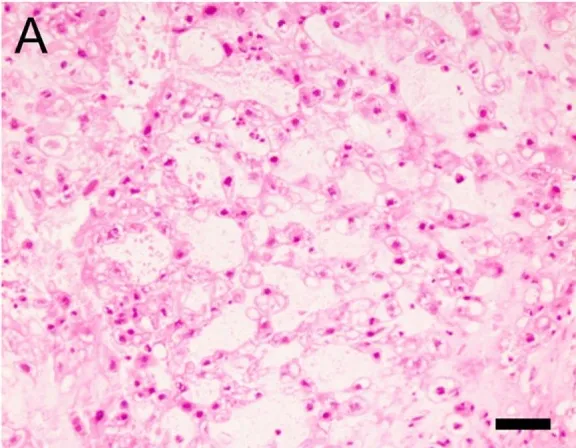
Histological appearance of chordoma. (A,B) Sections of primary tumor stained with hematoxylin and eosin (H&E).
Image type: pathology (h&e)